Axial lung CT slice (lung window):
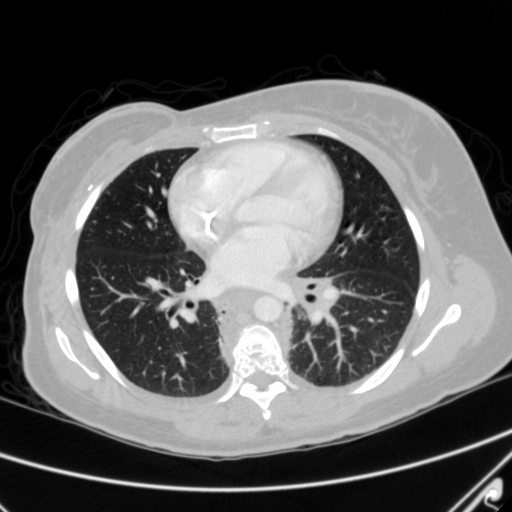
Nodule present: no